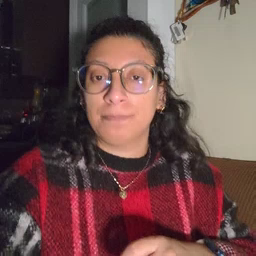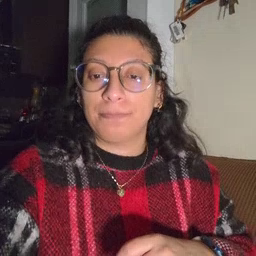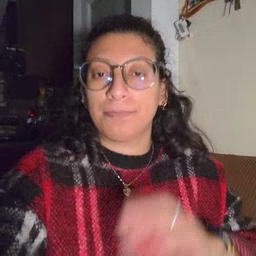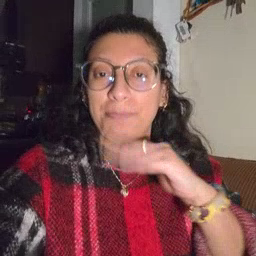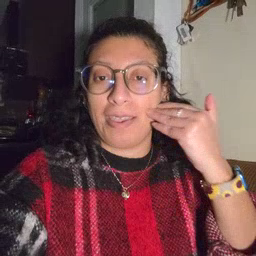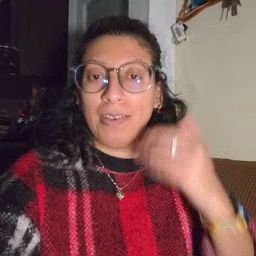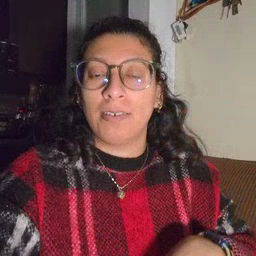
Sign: smile